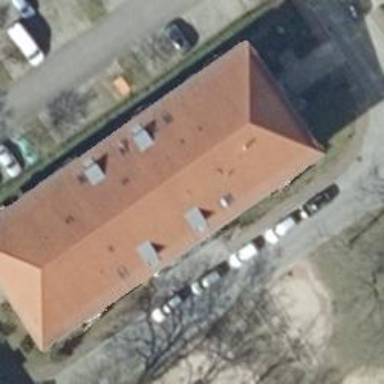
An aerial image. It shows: View of apartment building.